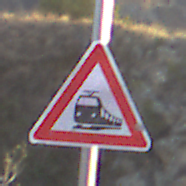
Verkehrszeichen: Bahnuebergang
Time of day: SunriseSunset
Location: Outdoor (Nature)
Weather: PartlyCloudy
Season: NotSpecified
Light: Natural